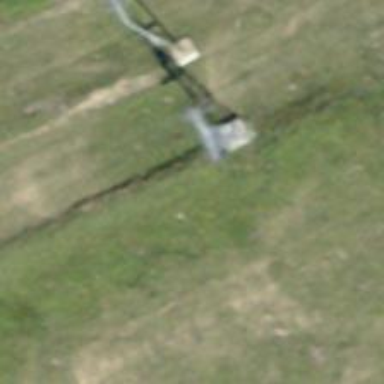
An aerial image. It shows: Pylon for aerialway.